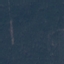
Label: Forest